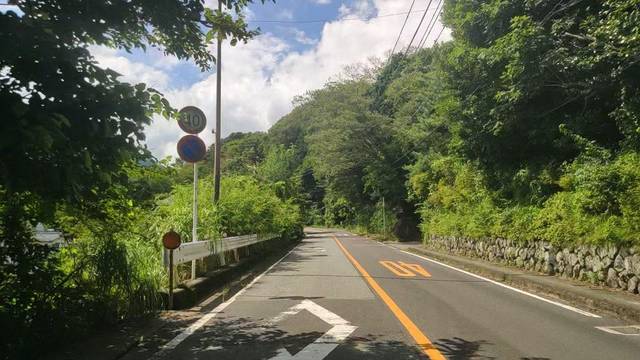
Region: Japan
Coordinates: 35.257, 139.046